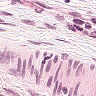
Metastatic tissue present: no